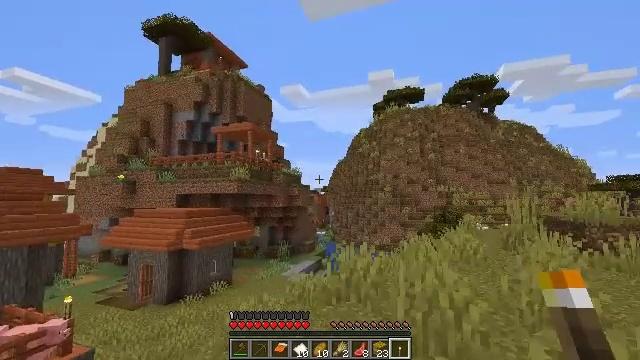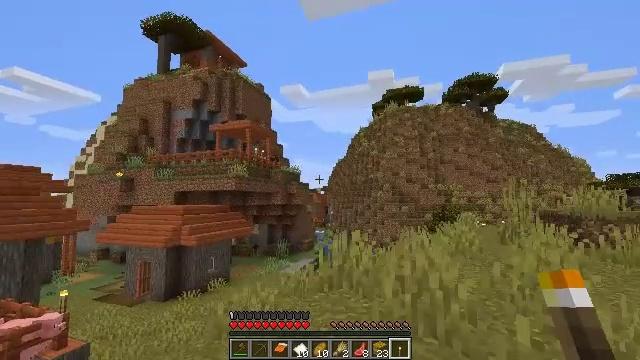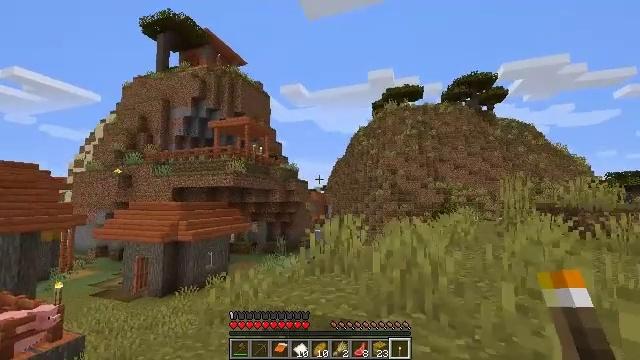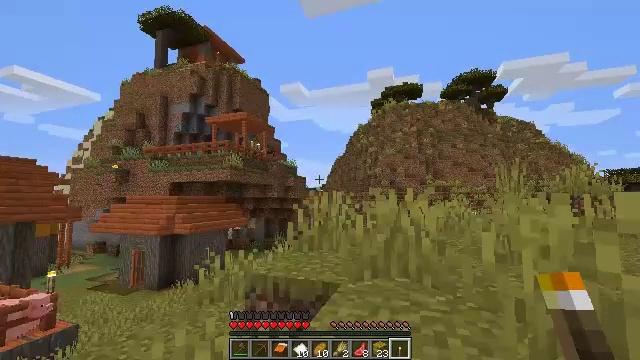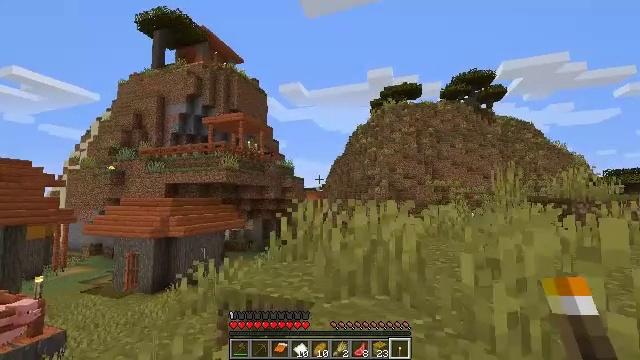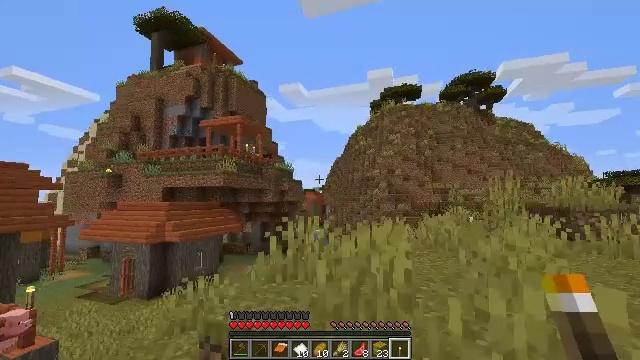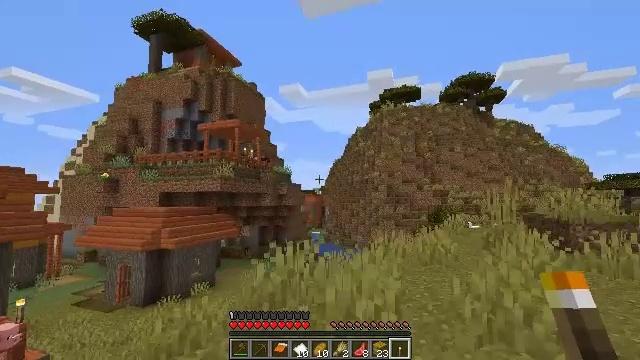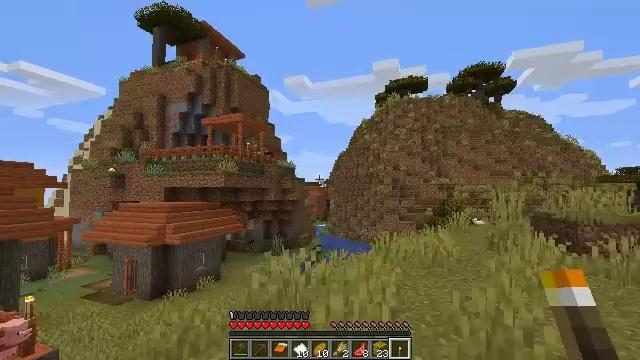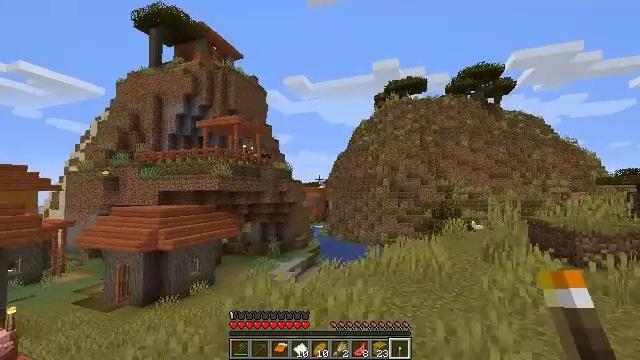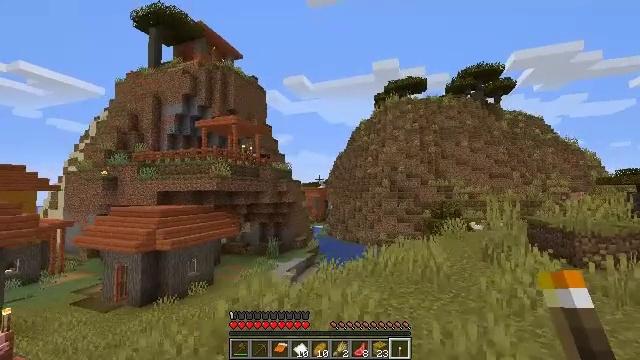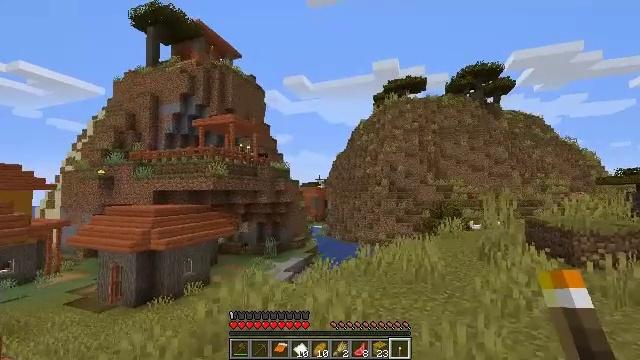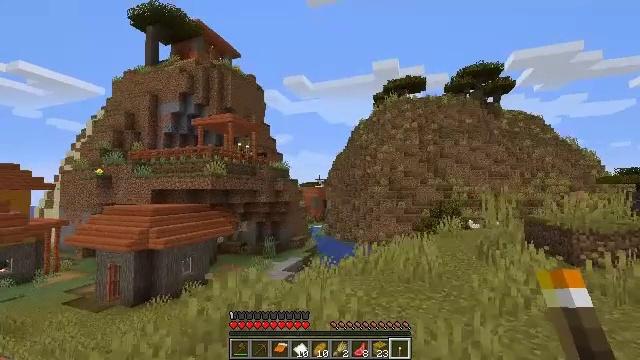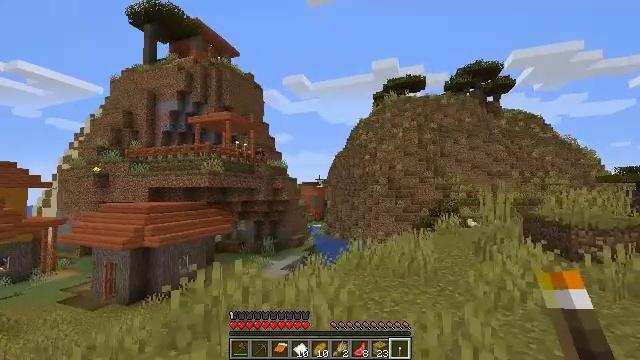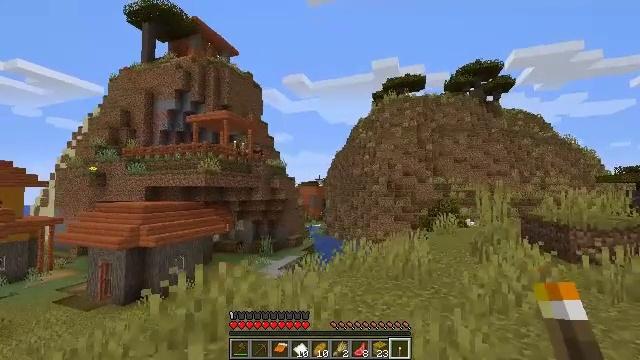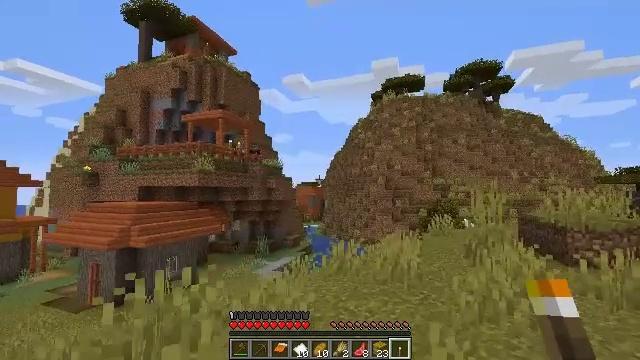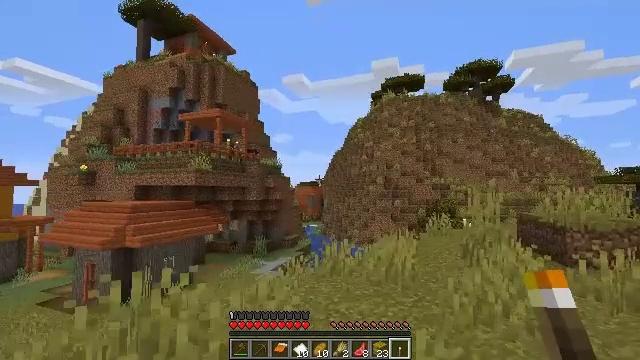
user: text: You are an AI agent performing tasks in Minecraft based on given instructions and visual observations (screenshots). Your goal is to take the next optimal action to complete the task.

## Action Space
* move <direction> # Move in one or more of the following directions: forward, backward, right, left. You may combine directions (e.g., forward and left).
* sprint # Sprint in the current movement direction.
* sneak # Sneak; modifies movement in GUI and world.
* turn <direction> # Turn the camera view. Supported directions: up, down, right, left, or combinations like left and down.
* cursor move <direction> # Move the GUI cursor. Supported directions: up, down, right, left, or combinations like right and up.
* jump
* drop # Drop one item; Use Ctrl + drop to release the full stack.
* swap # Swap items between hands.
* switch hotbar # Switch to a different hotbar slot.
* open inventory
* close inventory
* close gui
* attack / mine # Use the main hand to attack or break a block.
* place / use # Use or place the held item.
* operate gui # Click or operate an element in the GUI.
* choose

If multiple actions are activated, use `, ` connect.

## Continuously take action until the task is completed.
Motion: motion action
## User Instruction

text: Left click on the blast furnace to break it.
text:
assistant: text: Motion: move forward and move right
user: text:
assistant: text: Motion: move forward and move right
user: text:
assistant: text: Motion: move forward and move right, jump
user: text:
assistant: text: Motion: move forward and move right, jump
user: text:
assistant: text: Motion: move forward and move right, jump
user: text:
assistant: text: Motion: move forward and move right, jump
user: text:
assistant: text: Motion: move forward and move right, turn left and down, jump
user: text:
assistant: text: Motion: move forward and move right, jump
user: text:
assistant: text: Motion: move forward and move right
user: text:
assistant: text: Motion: move forward and move right
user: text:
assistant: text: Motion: move forward and move right
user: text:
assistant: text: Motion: move forward and move right
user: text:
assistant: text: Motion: move forward and move right
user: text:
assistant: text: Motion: move forward and move right
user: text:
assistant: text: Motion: move forward and move right
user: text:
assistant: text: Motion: move forward and move right, jump
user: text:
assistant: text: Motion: move forward and move right, jump
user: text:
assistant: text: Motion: move forward and move right, jump
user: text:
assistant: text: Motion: move forward and move right, jump
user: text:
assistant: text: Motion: move forward and move right
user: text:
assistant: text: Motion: move forward and move right
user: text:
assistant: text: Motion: move forward and move right
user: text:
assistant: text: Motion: move forward and move right
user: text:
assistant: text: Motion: move forward and move right, sprint
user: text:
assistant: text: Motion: move forward and move right, sprint
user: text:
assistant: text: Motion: move forward and move right, sprint
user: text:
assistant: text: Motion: move forward and move right, sprint
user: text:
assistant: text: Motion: move forward and move right, sprint
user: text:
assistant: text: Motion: move forward and move right, sprint
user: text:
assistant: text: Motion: move forward and move right